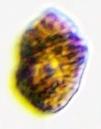
Label: Akashiwo